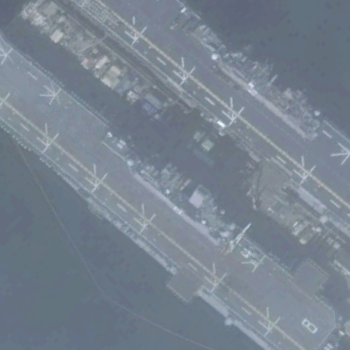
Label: assault